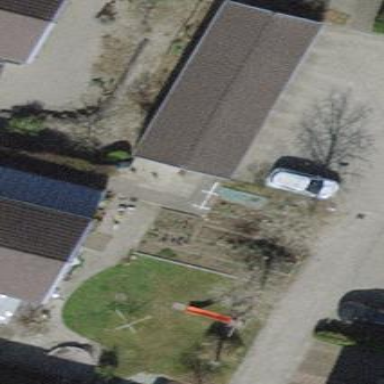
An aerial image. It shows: Garage building.